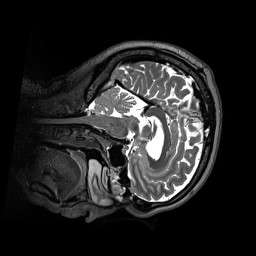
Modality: T2w
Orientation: sagittal
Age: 45
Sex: male
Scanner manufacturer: siemens
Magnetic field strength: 3 T
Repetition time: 3.2 s
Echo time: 0.412 s